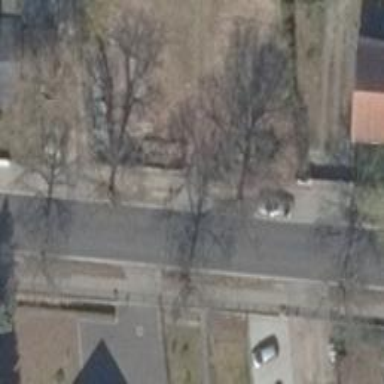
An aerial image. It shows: Urban tree with broadleaved deciduous leaves.